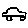
Label: car